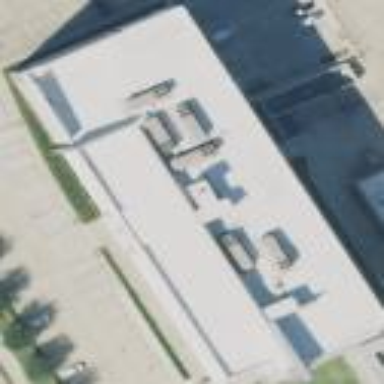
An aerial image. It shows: Office building.